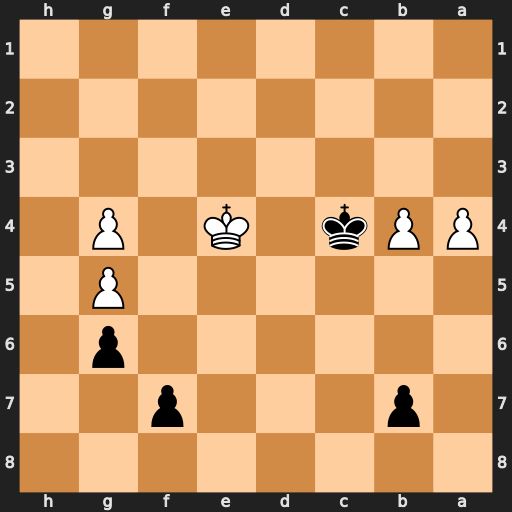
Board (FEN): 8/1p3p2/6p1/6P1/PPk1K1P1/8/8/8
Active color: b
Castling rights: -
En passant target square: -
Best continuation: Kxb4 Ke5 Kxa4 Kf6 b5 Kxf7 b4 Kxg6 b3 Kf7 b2 g6 b1=Q